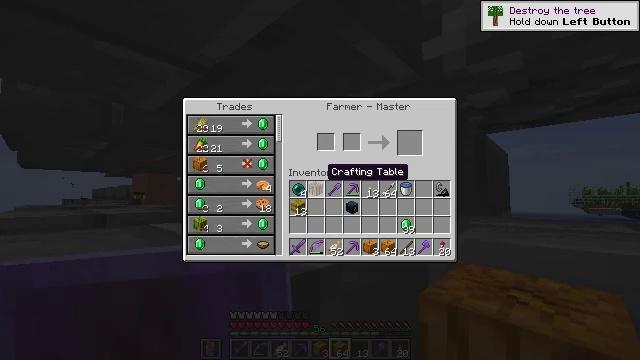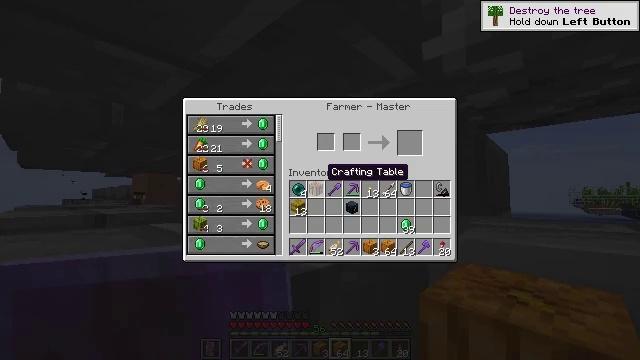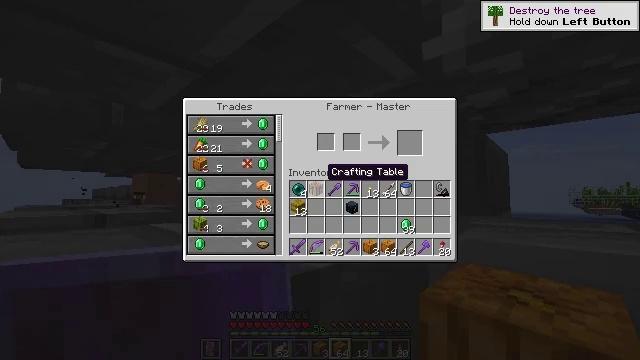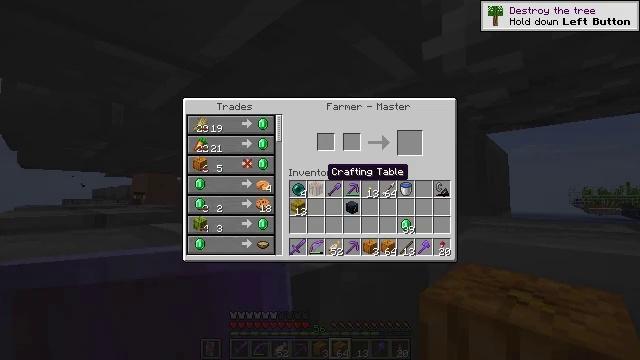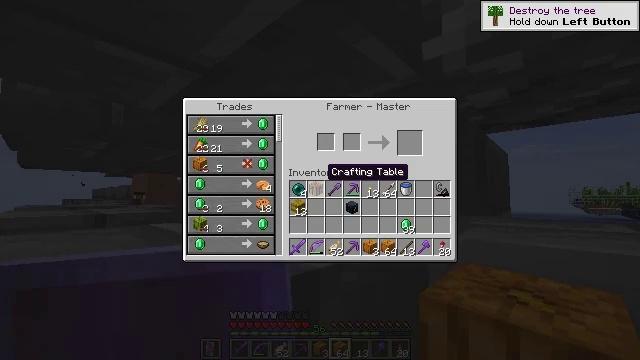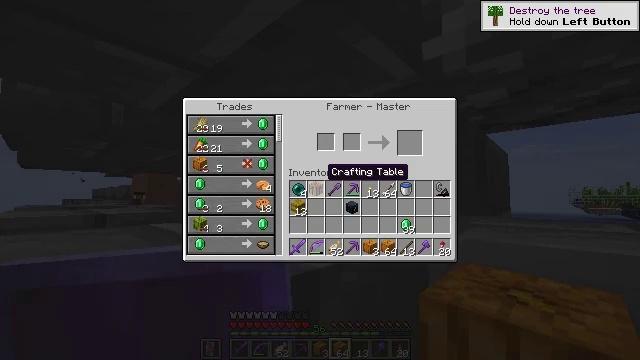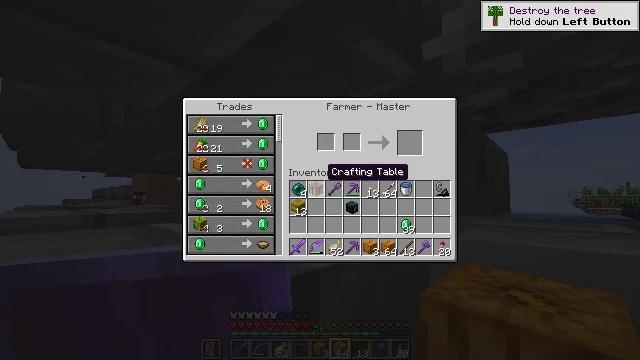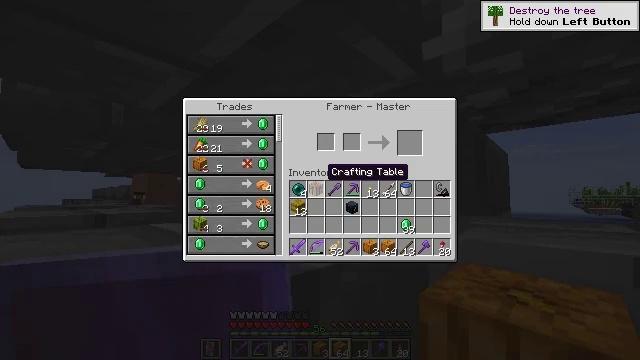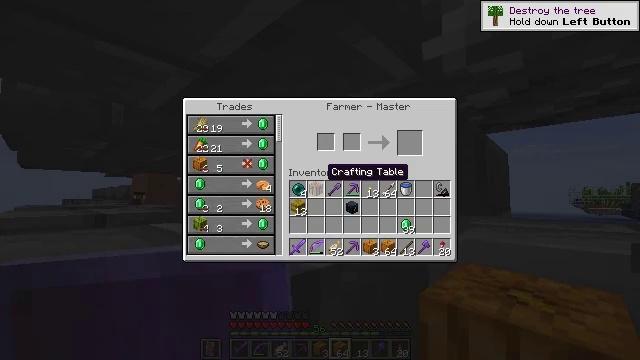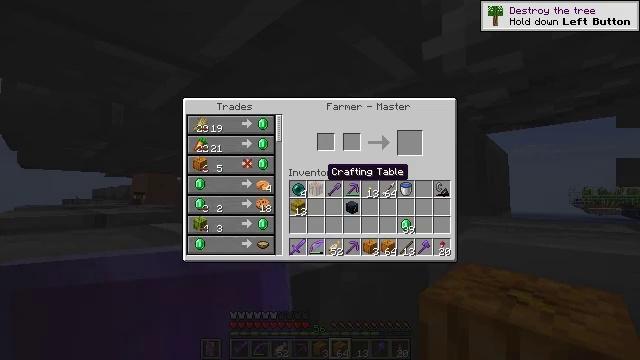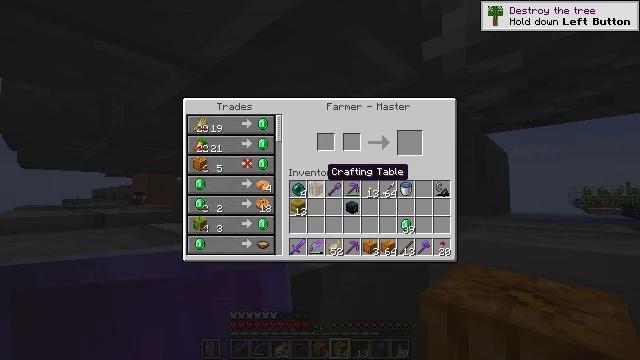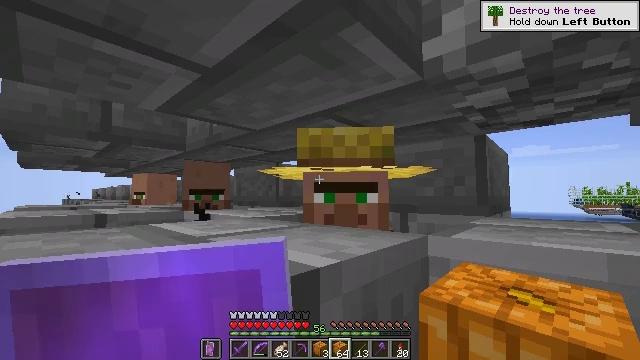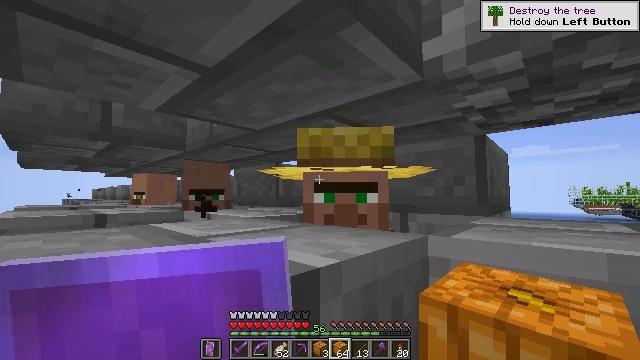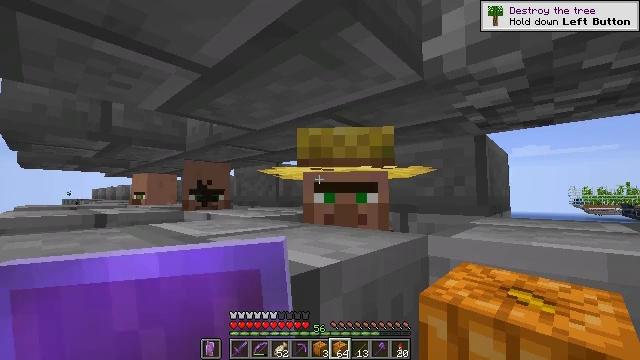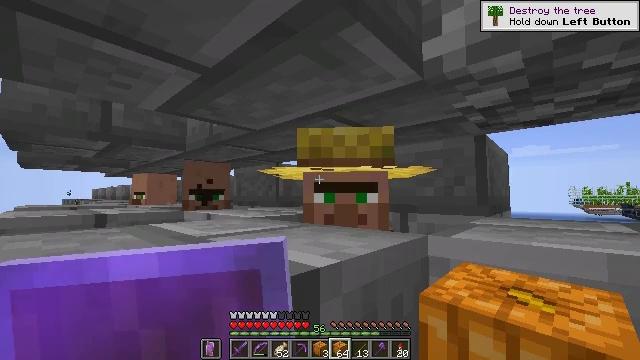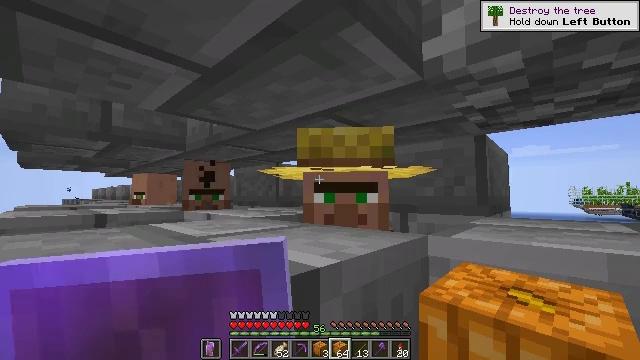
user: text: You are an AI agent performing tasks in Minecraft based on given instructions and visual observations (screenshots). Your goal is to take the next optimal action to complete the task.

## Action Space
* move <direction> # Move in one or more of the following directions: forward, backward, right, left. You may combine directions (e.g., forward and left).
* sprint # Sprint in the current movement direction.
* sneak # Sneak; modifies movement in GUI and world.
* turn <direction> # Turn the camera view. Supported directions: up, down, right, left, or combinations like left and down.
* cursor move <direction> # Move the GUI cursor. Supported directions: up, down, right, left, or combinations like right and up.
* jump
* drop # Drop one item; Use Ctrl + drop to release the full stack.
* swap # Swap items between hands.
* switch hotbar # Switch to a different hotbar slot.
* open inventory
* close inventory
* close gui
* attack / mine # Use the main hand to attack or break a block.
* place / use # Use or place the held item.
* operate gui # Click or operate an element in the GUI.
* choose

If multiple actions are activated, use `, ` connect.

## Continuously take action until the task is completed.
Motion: motion action
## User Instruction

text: Interact with the crafting table to craft paper.
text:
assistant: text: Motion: no_op
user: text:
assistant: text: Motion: no_op
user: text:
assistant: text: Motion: no_op
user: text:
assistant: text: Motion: no_op
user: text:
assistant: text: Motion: no_op
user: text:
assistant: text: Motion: no_op
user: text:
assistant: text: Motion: no_op
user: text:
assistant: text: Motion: no_op
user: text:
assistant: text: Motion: no_op
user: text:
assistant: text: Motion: no_op
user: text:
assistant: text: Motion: no_op
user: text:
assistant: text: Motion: no_op
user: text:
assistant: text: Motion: no_op
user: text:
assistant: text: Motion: no_op
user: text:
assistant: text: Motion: no_op
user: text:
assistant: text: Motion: no_op
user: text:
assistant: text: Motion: no_op
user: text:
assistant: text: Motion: no_op
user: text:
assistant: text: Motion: turn right
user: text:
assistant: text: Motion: turn right and up
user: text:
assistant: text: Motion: turn right and down
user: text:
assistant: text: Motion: turn right and down
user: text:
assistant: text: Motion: turn right and down
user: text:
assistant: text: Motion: turn right and down
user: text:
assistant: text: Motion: no_op
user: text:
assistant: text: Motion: turn left
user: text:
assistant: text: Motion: move forward, turn left
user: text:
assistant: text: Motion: move forward, turn left
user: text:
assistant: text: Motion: move forward, turn left
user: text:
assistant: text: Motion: move forward, turn left and up